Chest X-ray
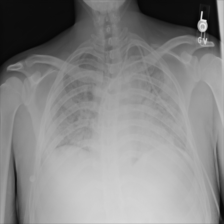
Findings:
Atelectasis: negative
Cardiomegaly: negative
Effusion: negative
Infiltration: positive
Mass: negative
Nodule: negative
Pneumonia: negative
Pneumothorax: negative
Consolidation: negative
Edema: negative
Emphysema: negative
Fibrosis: negative
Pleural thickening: negative
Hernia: negative